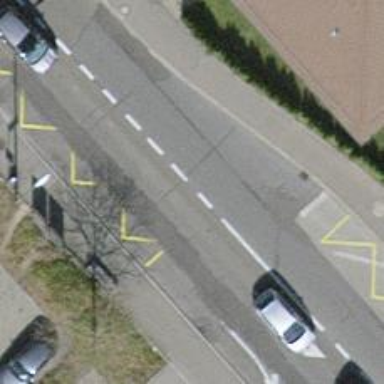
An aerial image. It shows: Bus stop equipped with public transport stop position.